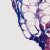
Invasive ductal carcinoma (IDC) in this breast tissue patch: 0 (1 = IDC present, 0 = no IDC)